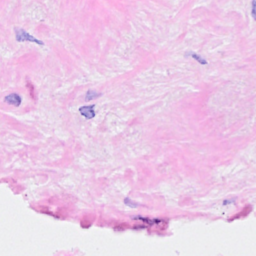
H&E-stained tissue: Breast